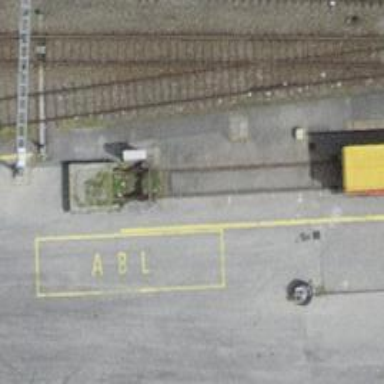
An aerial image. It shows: Railway buffer stop.